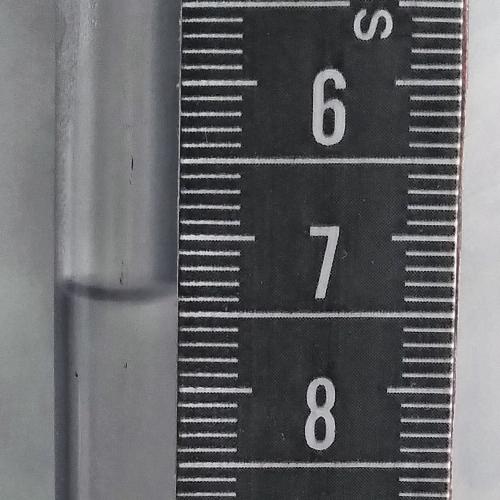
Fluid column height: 7.4 cm